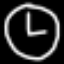
Label: clock